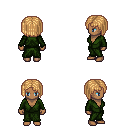
a pixel art fantasy rpg character, female body template, human, dark skin, green robe, gold greaves, light blonde pageboy hairstyle, four views (front, back, left, right), 2x2 character sprite sheet, small pixel art, hard edges, no anti-aliasing